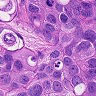
Metastatic tissue present: yes